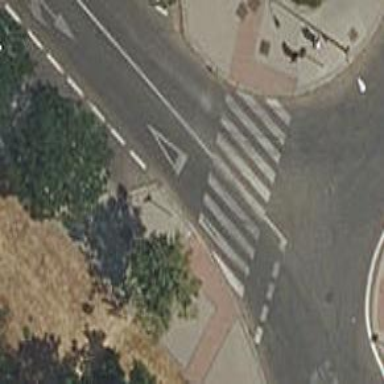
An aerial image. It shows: Uncontrolled zebra crossing on the road.